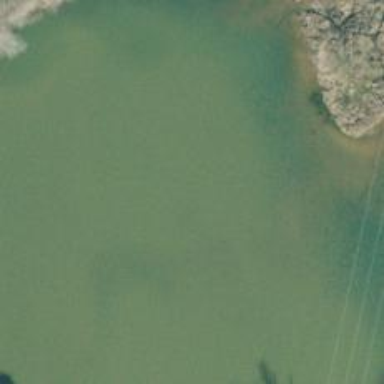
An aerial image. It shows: Reservoir.